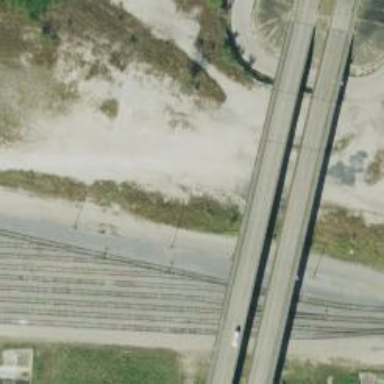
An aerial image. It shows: Abandoned railway spur.